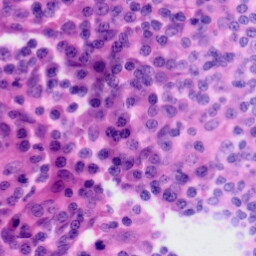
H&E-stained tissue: Tonsil